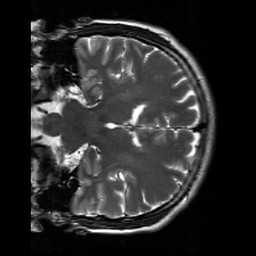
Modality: T2w
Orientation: coronal
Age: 32
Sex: male
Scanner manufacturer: siemens
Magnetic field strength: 3 T
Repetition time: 7 s
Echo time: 0.09 s